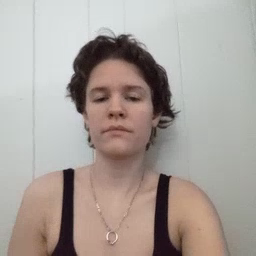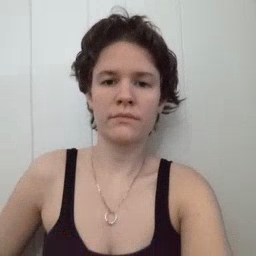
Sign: beside